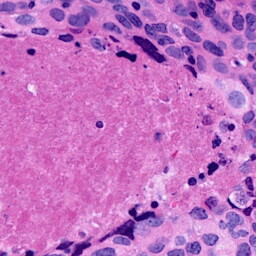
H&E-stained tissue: Breast